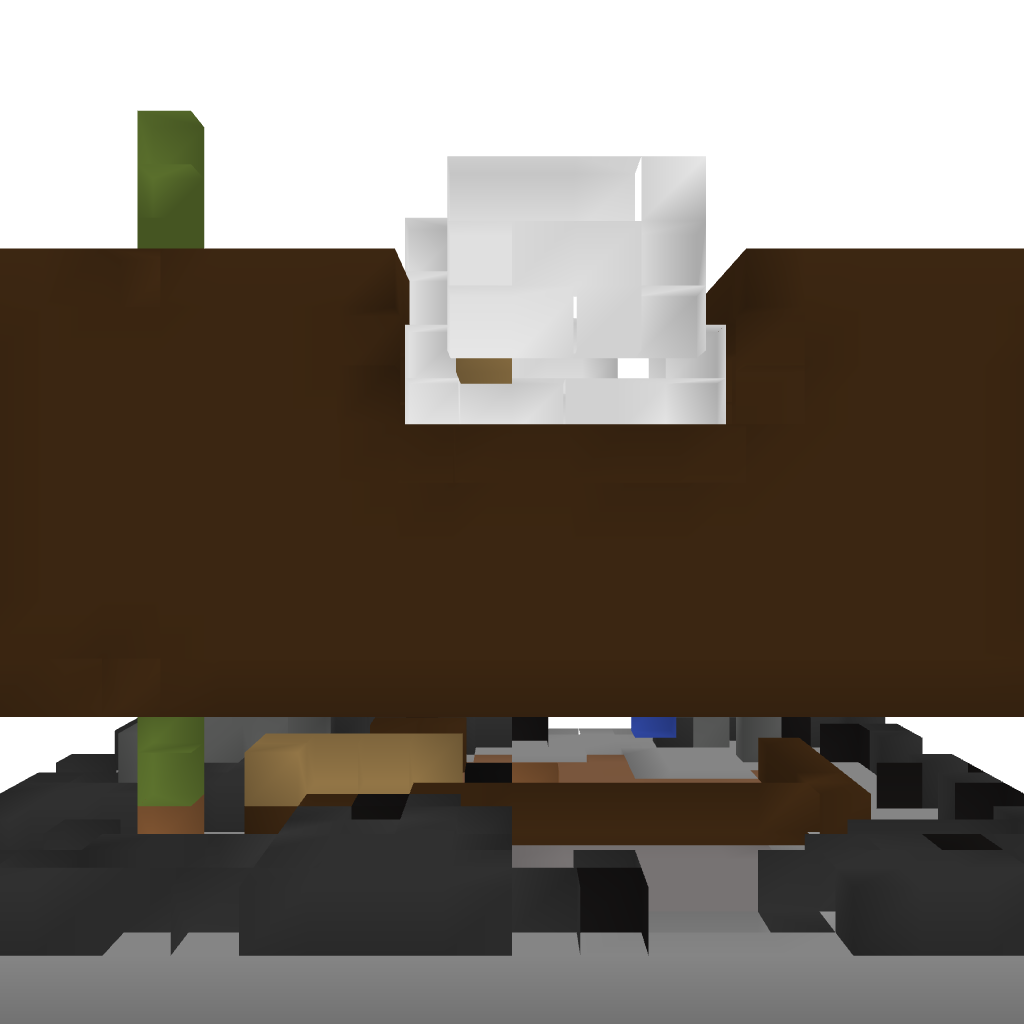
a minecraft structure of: Mondrian - the real modern house